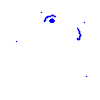
Particle: electron